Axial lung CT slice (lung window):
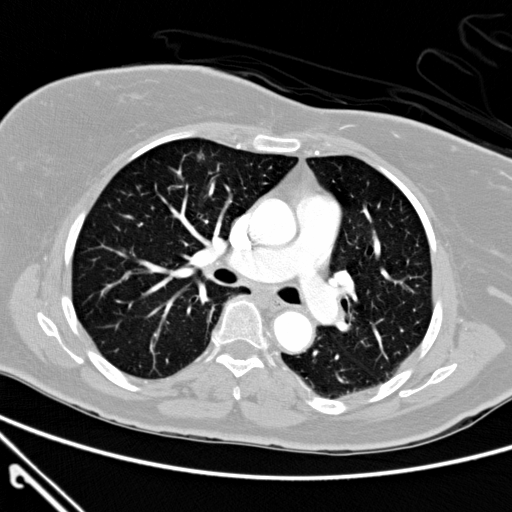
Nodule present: yes
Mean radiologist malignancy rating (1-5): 3